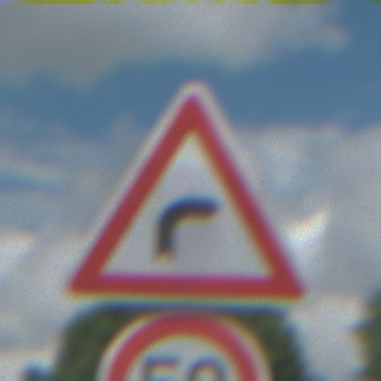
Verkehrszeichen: KurveRechts
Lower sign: Geschwindigkeit50
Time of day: Midday
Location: Outdoor (Nature)
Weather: PartlyCloudy
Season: NotSpecified
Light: Natural